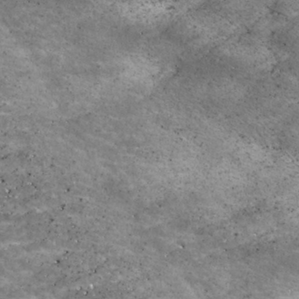
Label: non_frost